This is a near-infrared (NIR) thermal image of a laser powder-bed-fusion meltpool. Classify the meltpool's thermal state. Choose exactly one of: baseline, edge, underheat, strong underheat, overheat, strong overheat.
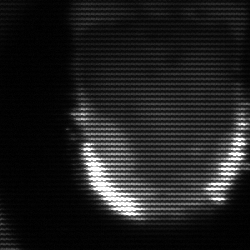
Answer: baseline